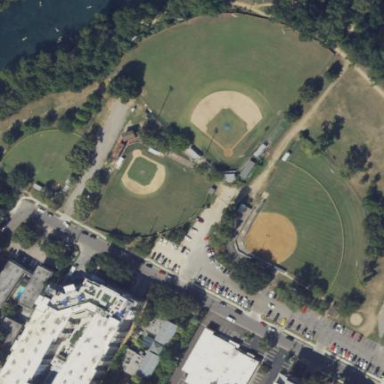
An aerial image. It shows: Baseball pitch for leisure land.